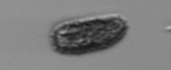
Label: Pseudochattonella_farcimen